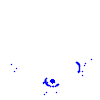
Particle: kaon